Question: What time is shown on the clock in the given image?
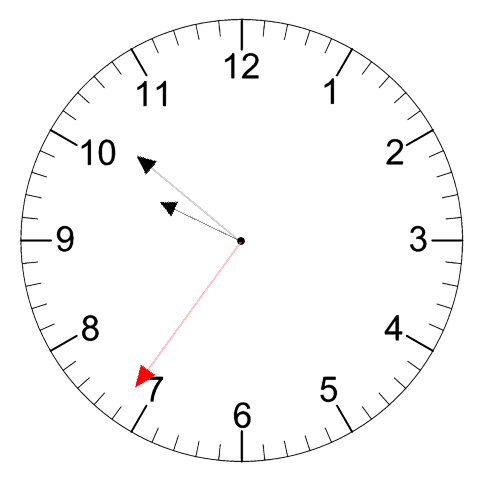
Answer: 09:51:36